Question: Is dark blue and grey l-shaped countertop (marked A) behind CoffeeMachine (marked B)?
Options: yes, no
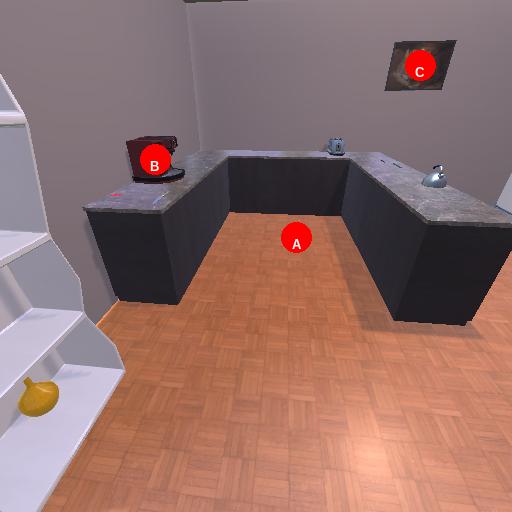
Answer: yes